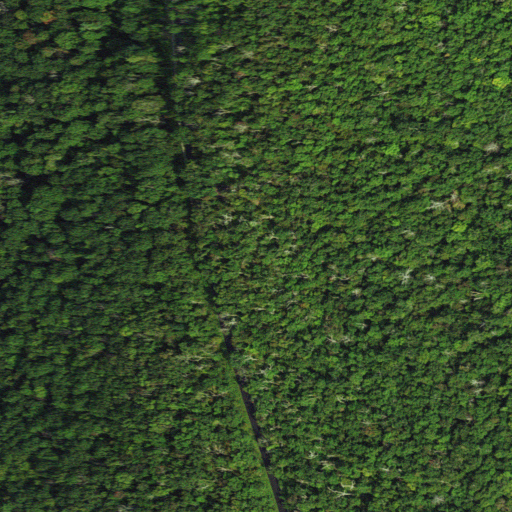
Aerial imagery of gap in Virginia named Bootens Gap containing deciduous forest, open development, shrub, and grassland